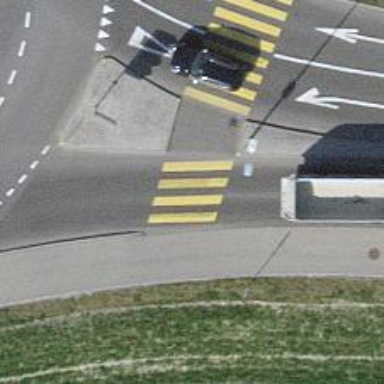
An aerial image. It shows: Marked zebra crossing with visible markings.